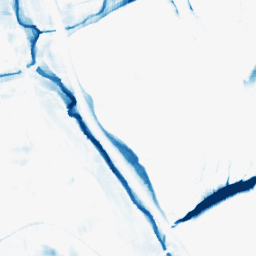
Category: morphological
Decomposition family: morphological_square
Decomposition parameters: operation: closing
size: 20
Upsampling method: bicubic
Upsampling parameters: scale: 8
Upsampling scale: 8